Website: apple
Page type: billing-address
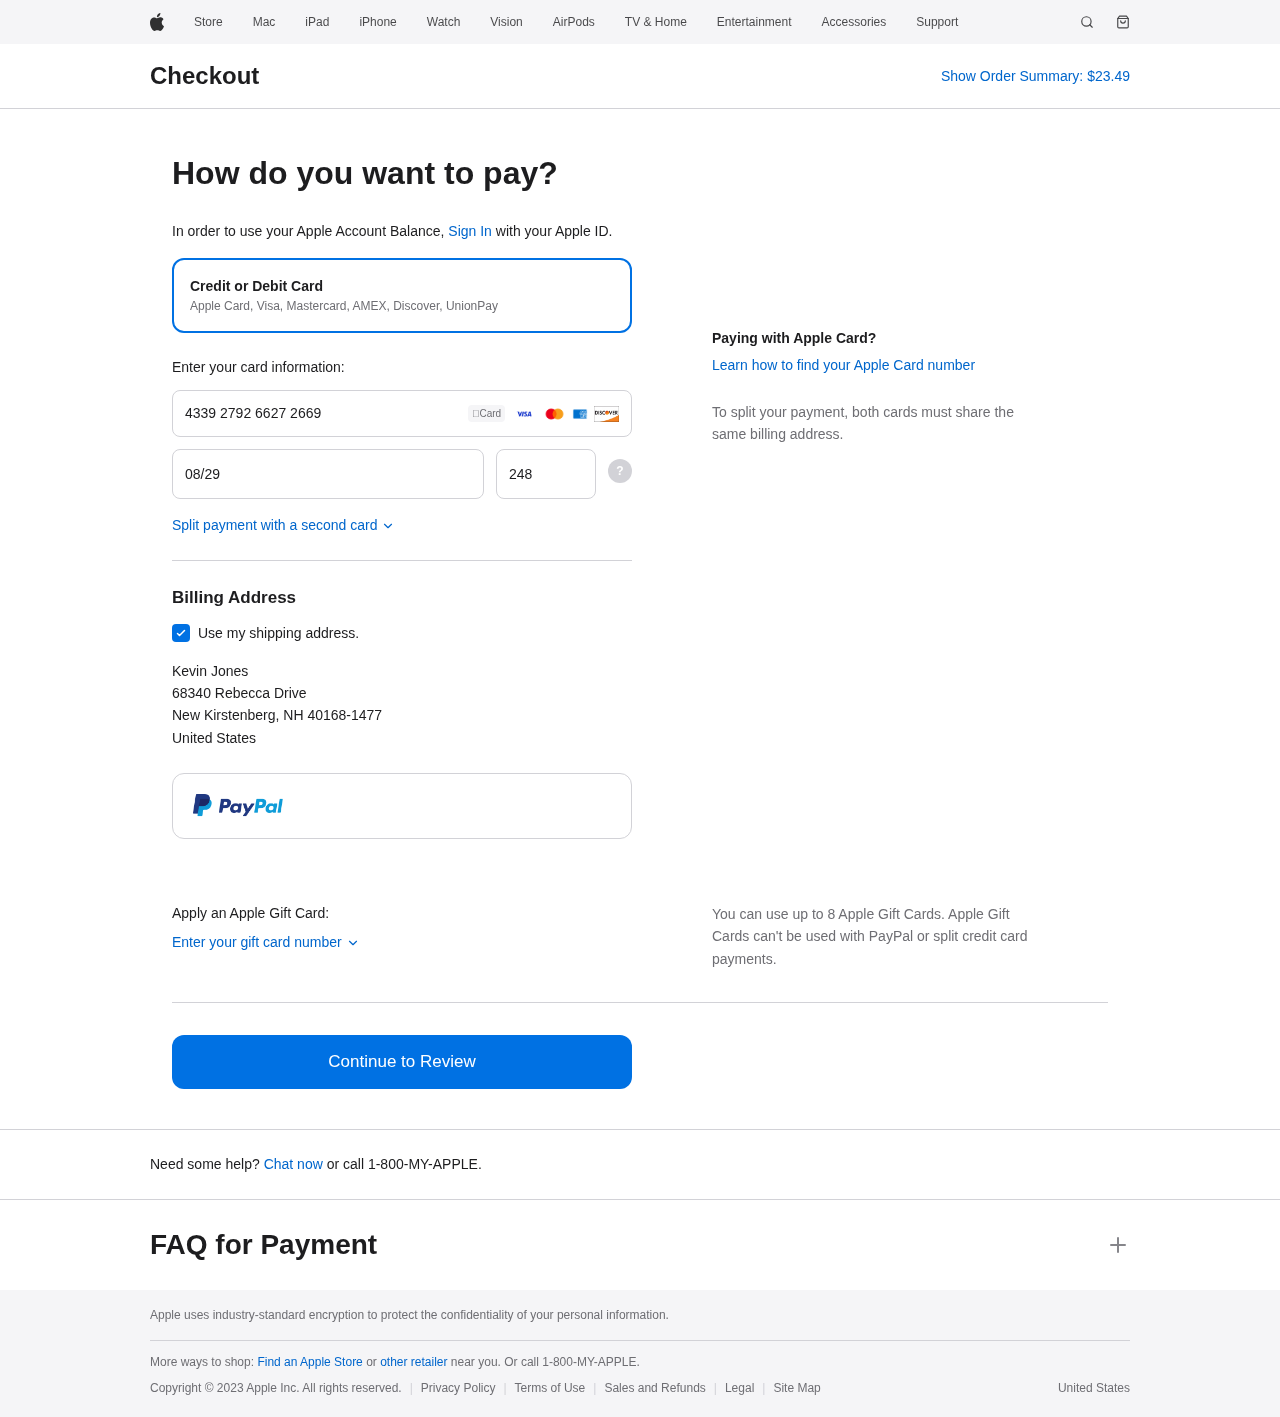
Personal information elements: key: PII_CARD_CVV
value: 248
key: PII_CARD_EXPIRY
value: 08/29
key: PII_CARD_NUMBER
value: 4339 2792 6627 2669
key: PII_CITY
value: New Kirstenberg
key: PII_COUNTRY
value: United States
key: PII_FULLNAME
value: Kevin Jones
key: PII_POSTCODE_FULL
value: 40168-1477
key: PII_STATE_ABBR
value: NH
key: PII_STREET
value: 68340 Rebecca Drive
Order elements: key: ORDER_TOTAL
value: $23.49